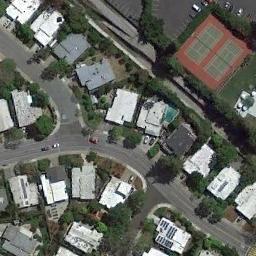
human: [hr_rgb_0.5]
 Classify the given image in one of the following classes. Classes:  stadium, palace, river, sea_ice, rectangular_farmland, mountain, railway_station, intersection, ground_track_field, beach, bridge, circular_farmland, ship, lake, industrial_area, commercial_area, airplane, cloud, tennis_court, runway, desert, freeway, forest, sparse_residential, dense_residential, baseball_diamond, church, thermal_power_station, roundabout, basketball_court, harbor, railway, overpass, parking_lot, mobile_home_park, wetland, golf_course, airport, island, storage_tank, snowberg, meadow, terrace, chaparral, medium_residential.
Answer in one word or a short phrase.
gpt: tennis_court